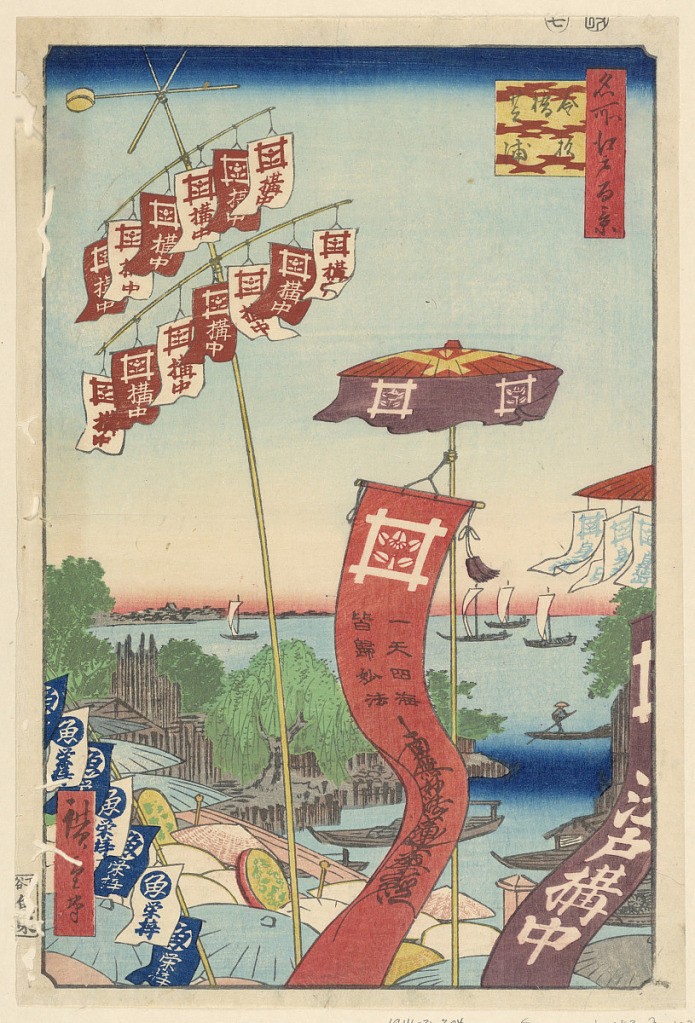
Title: Kanasugi Bridge, Shibaura (Kanasugi-bashi Shibaura) From the Series One hunred Views of Edo
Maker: Ando Hiroshige, Japanese, 1797–1858
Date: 1857
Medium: Woodblock print in colored ink on paper
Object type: Print
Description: Here we see a parade of people celebrating the anniversary of Nichiren's, the founder of the school of Buddhism, death heading to the Honmonji funerary temple in Ikegami. Red, white, and blue signs are held up in celebration. Tenugui towels suspended from poles contain the emblem of the Nichiren School of Buddhism. The blue and white cloths located on the bottom left corner has the name of the publishers of the series. The red banner on the bamboo pole contains a sentiment translated as "Salvation is in thee, thou wonderful law of the Lotus Sutra." Written on a drum in the crowd, is: "Heaven and earth are subject to the Lotus Sutra." Each year thousands of people still come to gather in celebration.